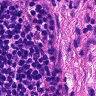
Metastatic tissue present: no